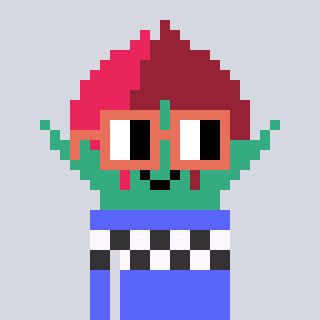
a pixel art character with square orange glasses, a rosebud-shaped head and a purple-colored body on a cool background